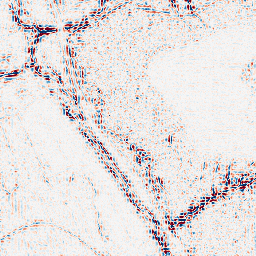
Category: wavelet
Decomposition family: wavelet_biorthogonal
Decomposition parameters: wavelet: bior5.5
level: 2
Upsampling method: sinc_blackman
Upsampling parameters: scale: 4
kernel_size: 8
Upsampling scale: 4